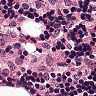
Metastatic tissue present: no